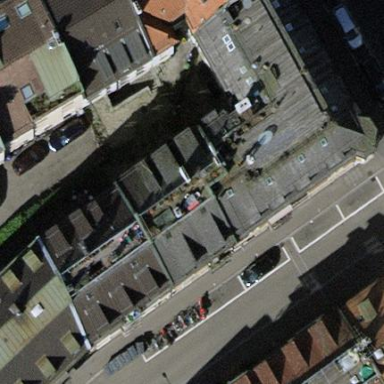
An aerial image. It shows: Parking lane area.